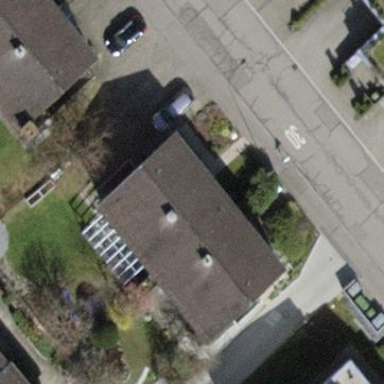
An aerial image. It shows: Semidetached house with gabled roof.